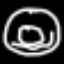
Label: donut